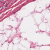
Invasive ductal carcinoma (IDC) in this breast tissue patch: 0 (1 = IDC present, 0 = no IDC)